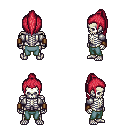
a pixel art fantasy rpg character, male body template, skeleton, steel arm armor, teal pants, ruby red long topknot hairstyle, leather bracers, four views (front, back, left, right), 2x2 character sprite sheet, small pixel art, hard edges, no anti-aliasing